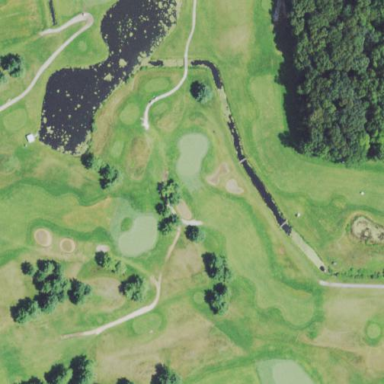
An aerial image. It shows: Grassy area designated as golf fairway.